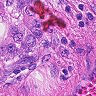
Metastatic tissue present: yes